Question: When I create a '.app' on the desktop of mac os x 10.9, and when user clicks it, they get "unidentified developer" error.
However if they right click, then click open, then from dialog box click open, it adds an exception so in future launches it doesnt throw the "unidentified developer" error and launches.
I was wondering what is the programmatic way or command line or carbon or cocoa api to programmatically add this exception. i know code signing is an option but that requires purhcase of 100$ license, i just want to make a shortcut on the desktop for users of my addon.
image of adding exception with right click > open > open:

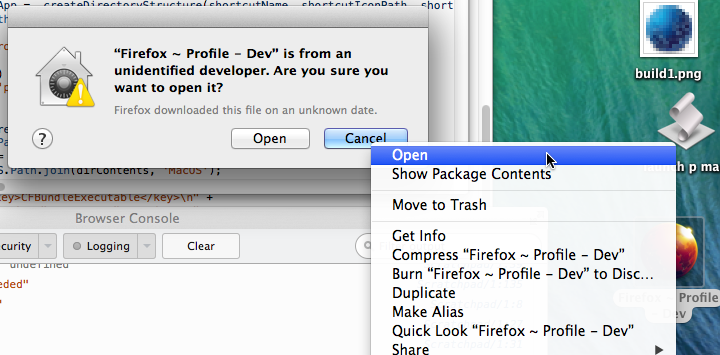
Answer: It's possible to remove the 'Quarantine Flag' 'xattr' from your application using:
'''
xattr -d com.apple.quarantine My.app
'''